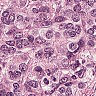
Metastatic tissue present: yes